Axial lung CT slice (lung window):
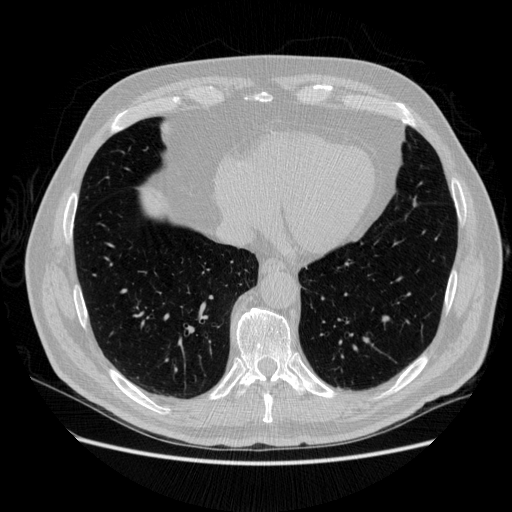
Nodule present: no